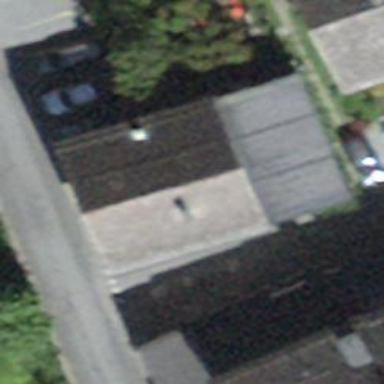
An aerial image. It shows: Restaurant.